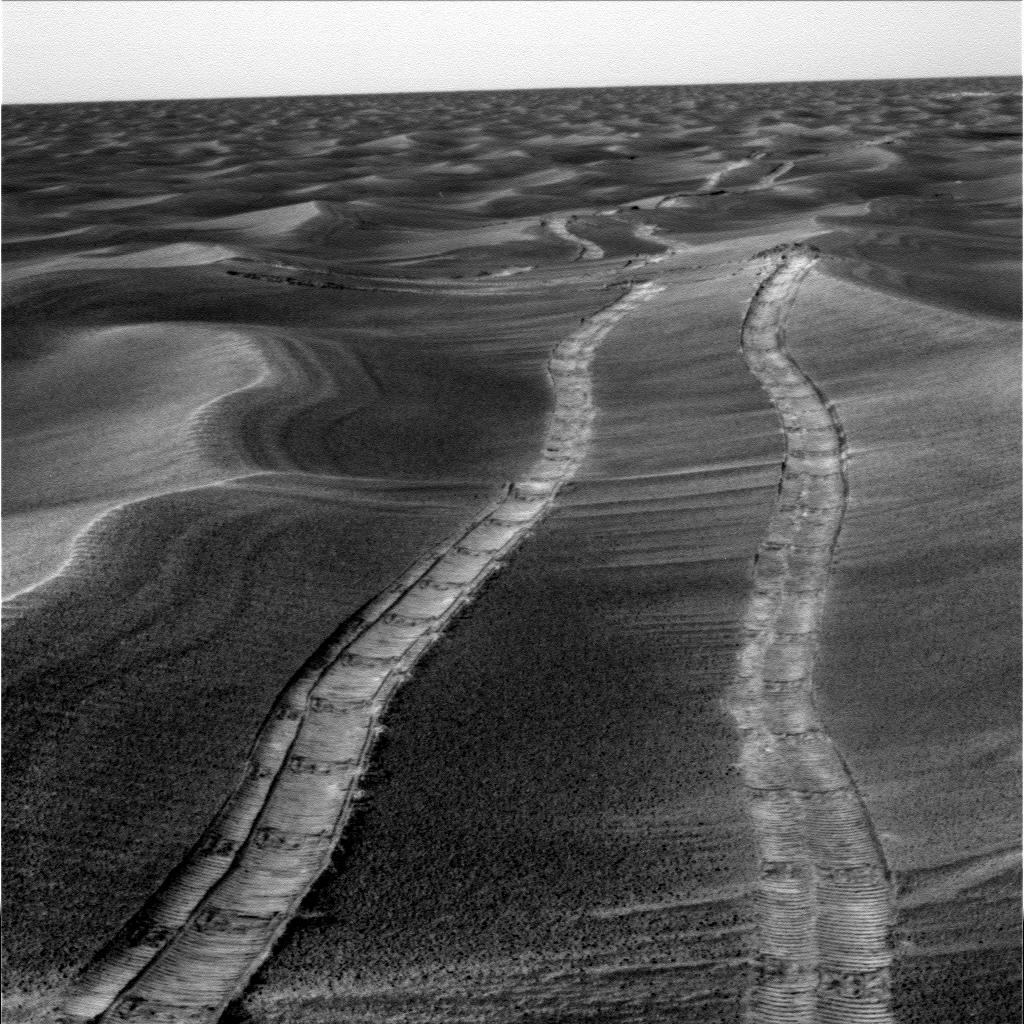
Terrain classes present: Gravel / Sand / Soil, Sky / Distant Mountains, Track